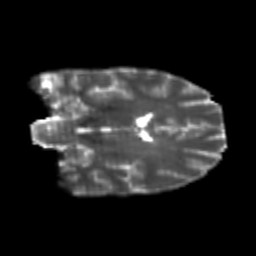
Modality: T2w
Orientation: coronal
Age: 24
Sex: male
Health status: healthy
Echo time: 0.074 s